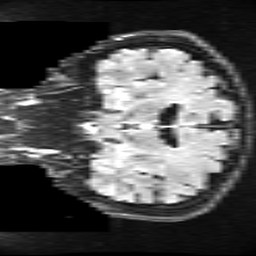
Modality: FLAIR
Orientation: coronal
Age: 39
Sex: male
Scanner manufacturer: ge
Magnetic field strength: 3 T
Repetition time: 11 s
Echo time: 0.1497 s